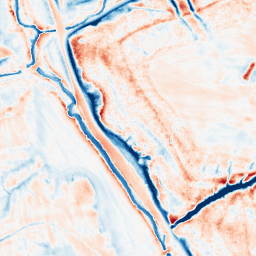
Category: classical
Decomposition family: gaussian
Decomposition parameters: sigma: 5
Upsampling method: bicubic_3x
Upsampling parameters: scale: 3
Upsampling scale: 3